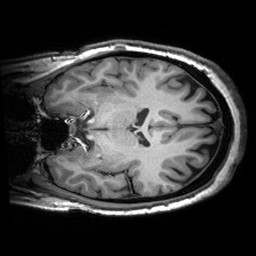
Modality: T1w
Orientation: coronal
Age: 37
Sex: female
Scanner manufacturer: siemens
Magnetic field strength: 3 T
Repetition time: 2.53 s
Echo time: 0.00299 s